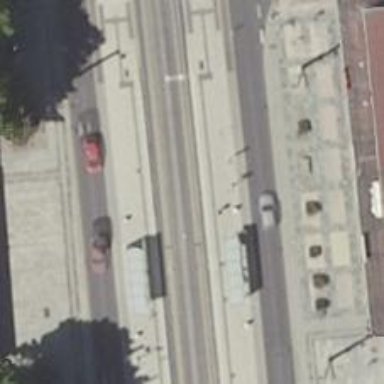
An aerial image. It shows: Tram stop.